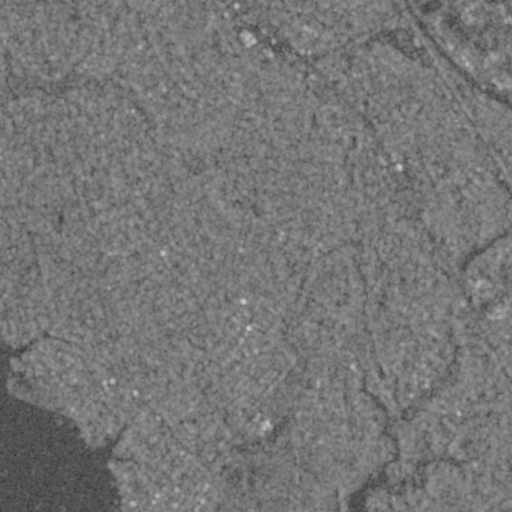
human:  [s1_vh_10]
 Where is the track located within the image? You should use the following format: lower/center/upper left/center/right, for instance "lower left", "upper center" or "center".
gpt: The track is located in the lower center of the image.
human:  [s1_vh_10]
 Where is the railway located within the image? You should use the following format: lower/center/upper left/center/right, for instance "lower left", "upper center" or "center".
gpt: The railway is located in the right of the image.
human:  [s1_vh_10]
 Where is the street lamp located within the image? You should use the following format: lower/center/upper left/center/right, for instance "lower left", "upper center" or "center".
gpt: The street lamp is located in the lower center of the image.
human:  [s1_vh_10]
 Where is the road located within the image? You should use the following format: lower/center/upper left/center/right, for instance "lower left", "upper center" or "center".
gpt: There is no road in the image.

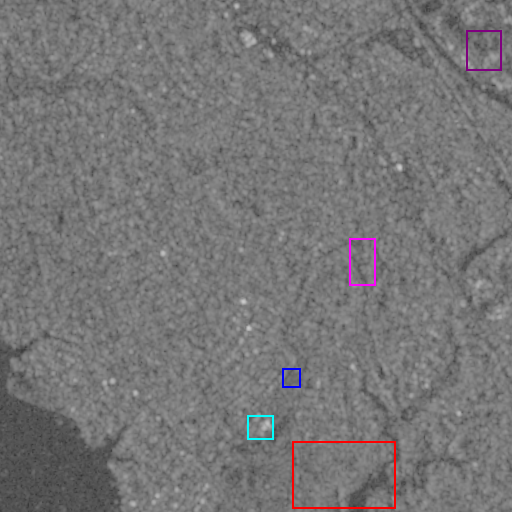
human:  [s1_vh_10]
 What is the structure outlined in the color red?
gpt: The structure outlined in red is a park.
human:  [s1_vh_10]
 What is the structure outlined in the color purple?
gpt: The structure outlined in purple is a parking lot.
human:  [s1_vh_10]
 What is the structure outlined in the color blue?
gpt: The structure outlined in blue is a track.
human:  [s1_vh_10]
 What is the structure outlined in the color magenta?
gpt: The structure outlined in magenta is a building.
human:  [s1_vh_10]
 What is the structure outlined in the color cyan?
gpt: The structure outlined in cyan is a building.
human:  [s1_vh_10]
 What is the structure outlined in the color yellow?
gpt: There is no yellow outline.